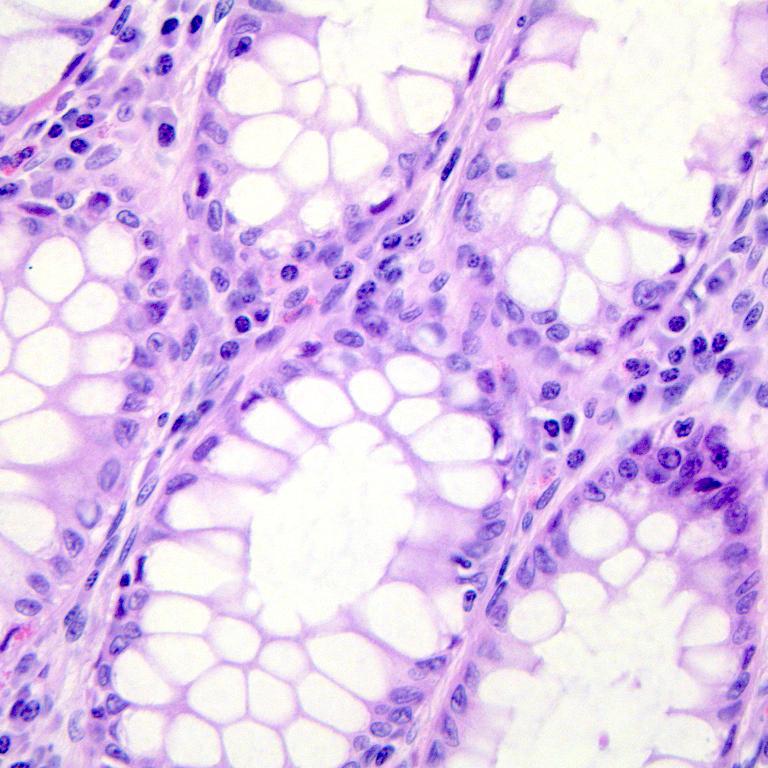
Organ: colon
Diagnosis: benign